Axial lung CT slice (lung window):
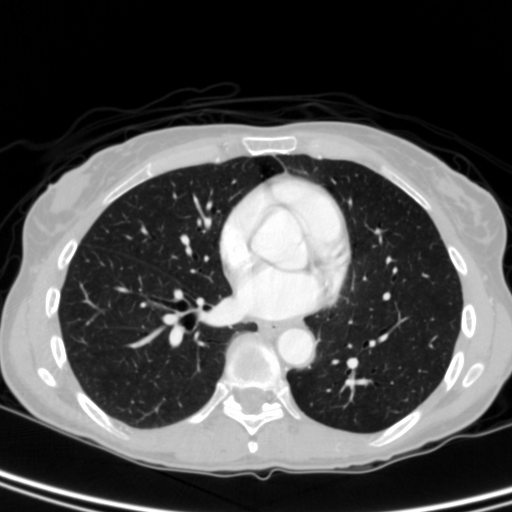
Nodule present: no